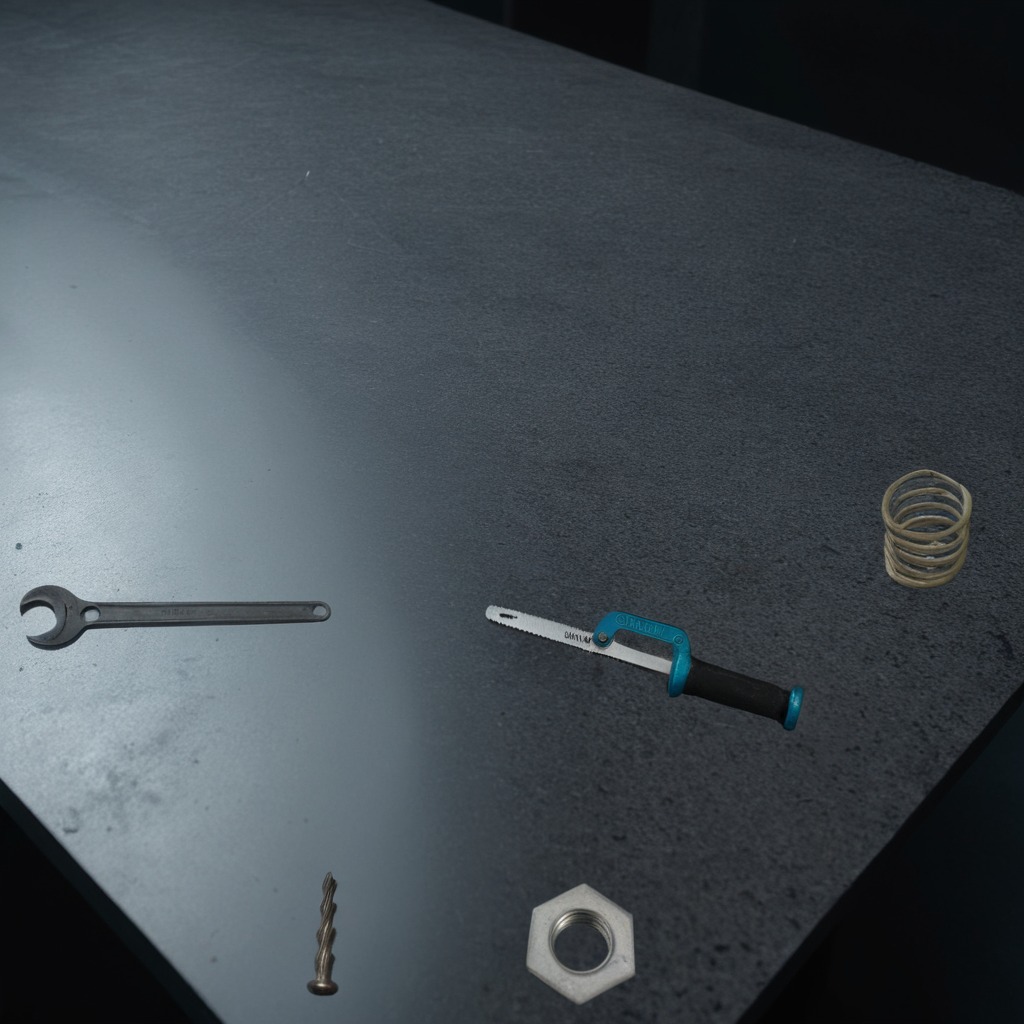
A coiled metal spring, a wrench, a wrench, and an iron nail are lying on a clean granite table inside a workshop at night.